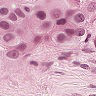
Metastatic tissue present: yes